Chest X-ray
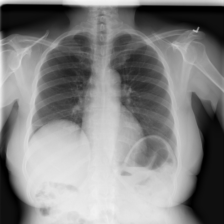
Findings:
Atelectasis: positive
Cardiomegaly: negative
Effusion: negative
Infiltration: negative
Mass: negative
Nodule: negative
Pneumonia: negative
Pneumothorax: negative
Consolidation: negative
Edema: negative
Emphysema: negative
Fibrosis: negative
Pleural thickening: negative
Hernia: negative